Field crop: tomato
Growth stage: 2
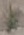
Species: solanum